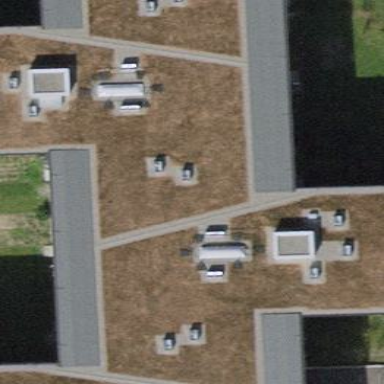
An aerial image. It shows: White residential building with flat roof made of gravel.